Question: I want to do Event/Scheduler calendar in asp.net MVC. So far I've written this code for the database table in , but something doesn't work.
The controller code :
'''
public ActionResult Index()
{
return View();
}
public JsonResult GetEvents()
{
var events = db.MedicationTrackers.ToList();
return new JsonResult { Data = events, JsonRequestBehavior = JsonRequestBehavior.AllowGet };
}
'''
and the View-Index code
'''
@model IEnumerable<LICENTA.Database.MedicationTracker>
@{
ViewBag.Title = "Index";
}
<h2>Index</h2>
'''
'''
@section Scripts {
<script src="https://cdnjs.cloudflare.com/ajax/libs/moment.js/2.18.1/moment.min.js"></script>
<scripts src="https://cdnjs.cloudflare.com/ajax/libs/fullcalendar/3.9.0/fullcalendar.min.js"></scripts>
<script>
$(document).ready(function () {
var events = [];
$.ajax({
type: "GET",
url: "/MedicationTrackers/GetEvents",
success: function (data) {
$.each(data, function(i,v){ //i=index v=value
events.push({
title: v.IdMember,
description: v.IdMedication,
start: moment(v.Start),
end: v.Stop != null? moment(v.End):null,
status: v.Status
})
})
GenerateCalendar(events);
},
error: function (error) {
alert("Error occured!!")
}
})
})
function GenerateCalendar(events) {
$('calender').fullCalendar('destroy'); //clear first
$('calender').fullCalendar({
contentheight: 400,
defaultdate: new date(),
timeformat: 'h(:mn)a',
header: {
left: 'prev,next today',
center: 'title',
right: 'month, basicweek, basicday, agenda'
},
eventlimit: true,
eventcolor: '#378006',
events: events
}}
</script>
'''
When I run the project the ajax error appear. I tried to test just the calendar to see if it works but it does not appear on the page.
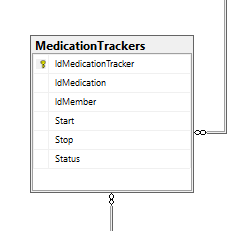
Answer: A 'calender' is not an html element. You need to add a 'div' to your view with an id:
'''
<div id="calendar"><div>
'''
And update your javascript:
'''
function GenerateCalendar(events) {
$('#calendar').fullCalendar('destroy'); //clear first
$('#calendar').fullCalendar({
contentheight: 400,
defaultdate: new date(),
timeformat: 'h(:mn)a',
header: {
left: 'prev,next today',
center: 'title',
right: 'month, basicweek, basicday, agenda'
},
eventlimit: true,
eventcolor: '#378006',
events: events
});
}
'''